Field crop: tomato
Growth stage: 1
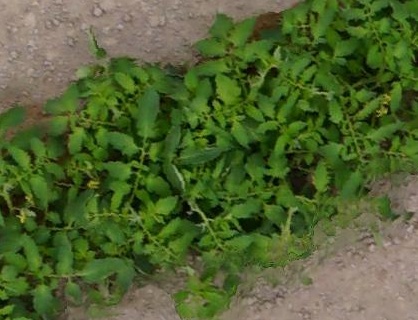
Species: tomato